Field crop: maize
Growth stage: 2
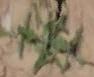
Species: atriplex